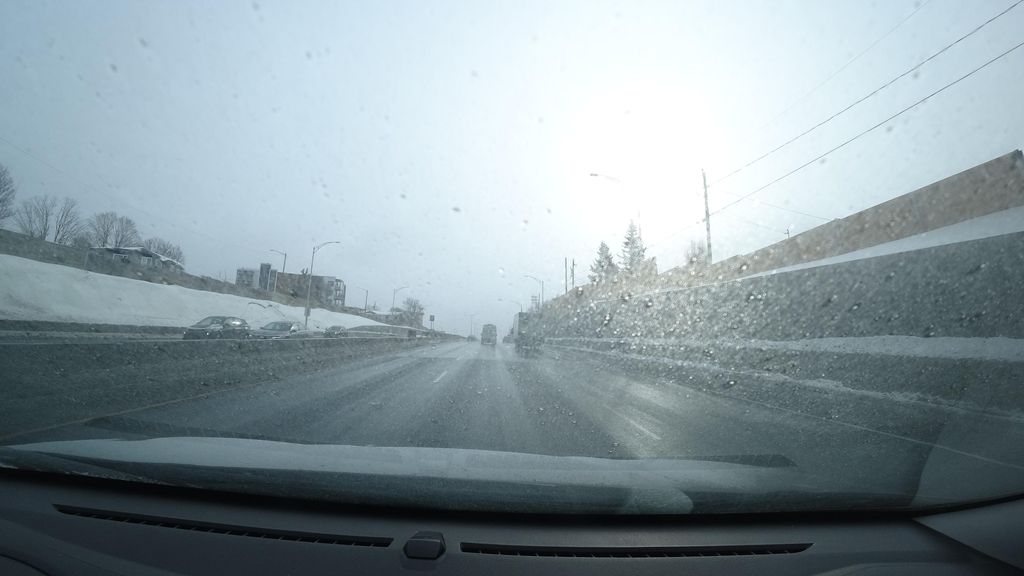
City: quebec_city